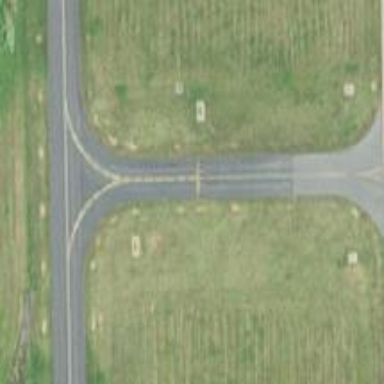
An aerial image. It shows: Image of taxiway at airport.